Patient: sex F, age 67
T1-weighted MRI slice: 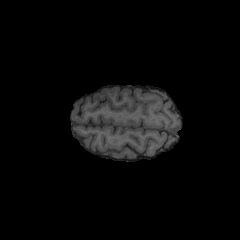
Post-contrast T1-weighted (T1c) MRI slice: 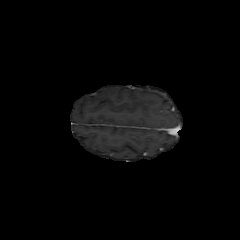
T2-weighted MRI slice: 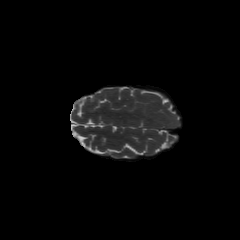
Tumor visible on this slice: no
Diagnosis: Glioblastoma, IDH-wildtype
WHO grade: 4